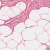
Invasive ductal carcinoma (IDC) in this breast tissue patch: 0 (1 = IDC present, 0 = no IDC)